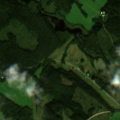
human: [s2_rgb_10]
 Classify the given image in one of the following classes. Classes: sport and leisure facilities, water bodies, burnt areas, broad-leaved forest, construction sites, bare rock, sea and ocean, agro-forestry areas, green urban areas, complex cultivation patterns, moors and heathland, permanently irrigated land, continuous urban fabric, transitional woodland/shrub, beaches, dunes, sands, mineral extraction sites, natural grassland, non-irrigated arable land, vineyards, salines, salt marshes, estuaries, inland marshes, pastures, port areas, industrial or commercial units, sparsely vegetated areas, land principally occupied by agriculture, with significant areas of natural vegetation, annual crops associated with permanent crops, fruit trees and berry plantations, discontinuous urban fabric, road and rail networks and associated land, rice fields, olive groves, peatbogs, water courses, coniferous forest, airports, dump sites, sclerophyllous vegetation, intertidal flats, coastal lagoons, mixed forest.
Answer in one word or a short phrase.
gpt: land principally occupied by agriculture, with significant areas of natural vegetation, coniferous forest, mixed forest, transitional woodland/shrub